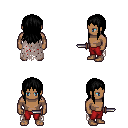
a pixel art fantasy rpg character, male body template, human, dark skin, gray tattered cape, red pants, black unkempt hairstyle, dagger, four views (front, back, left, right), 2x2 character sprite sheet, small pixel art, hard edges, no anti-aliasing